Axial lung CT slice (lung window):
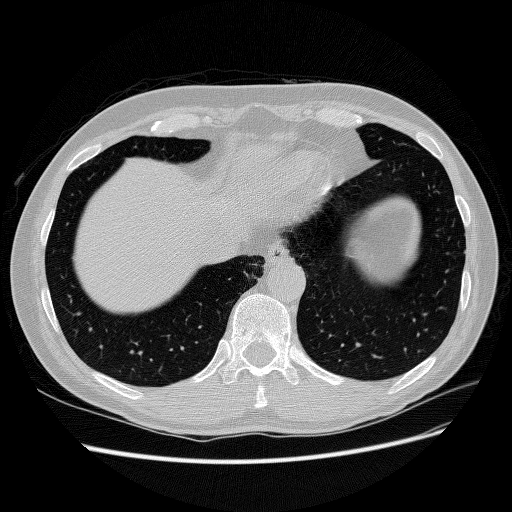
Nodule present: no